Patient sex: M
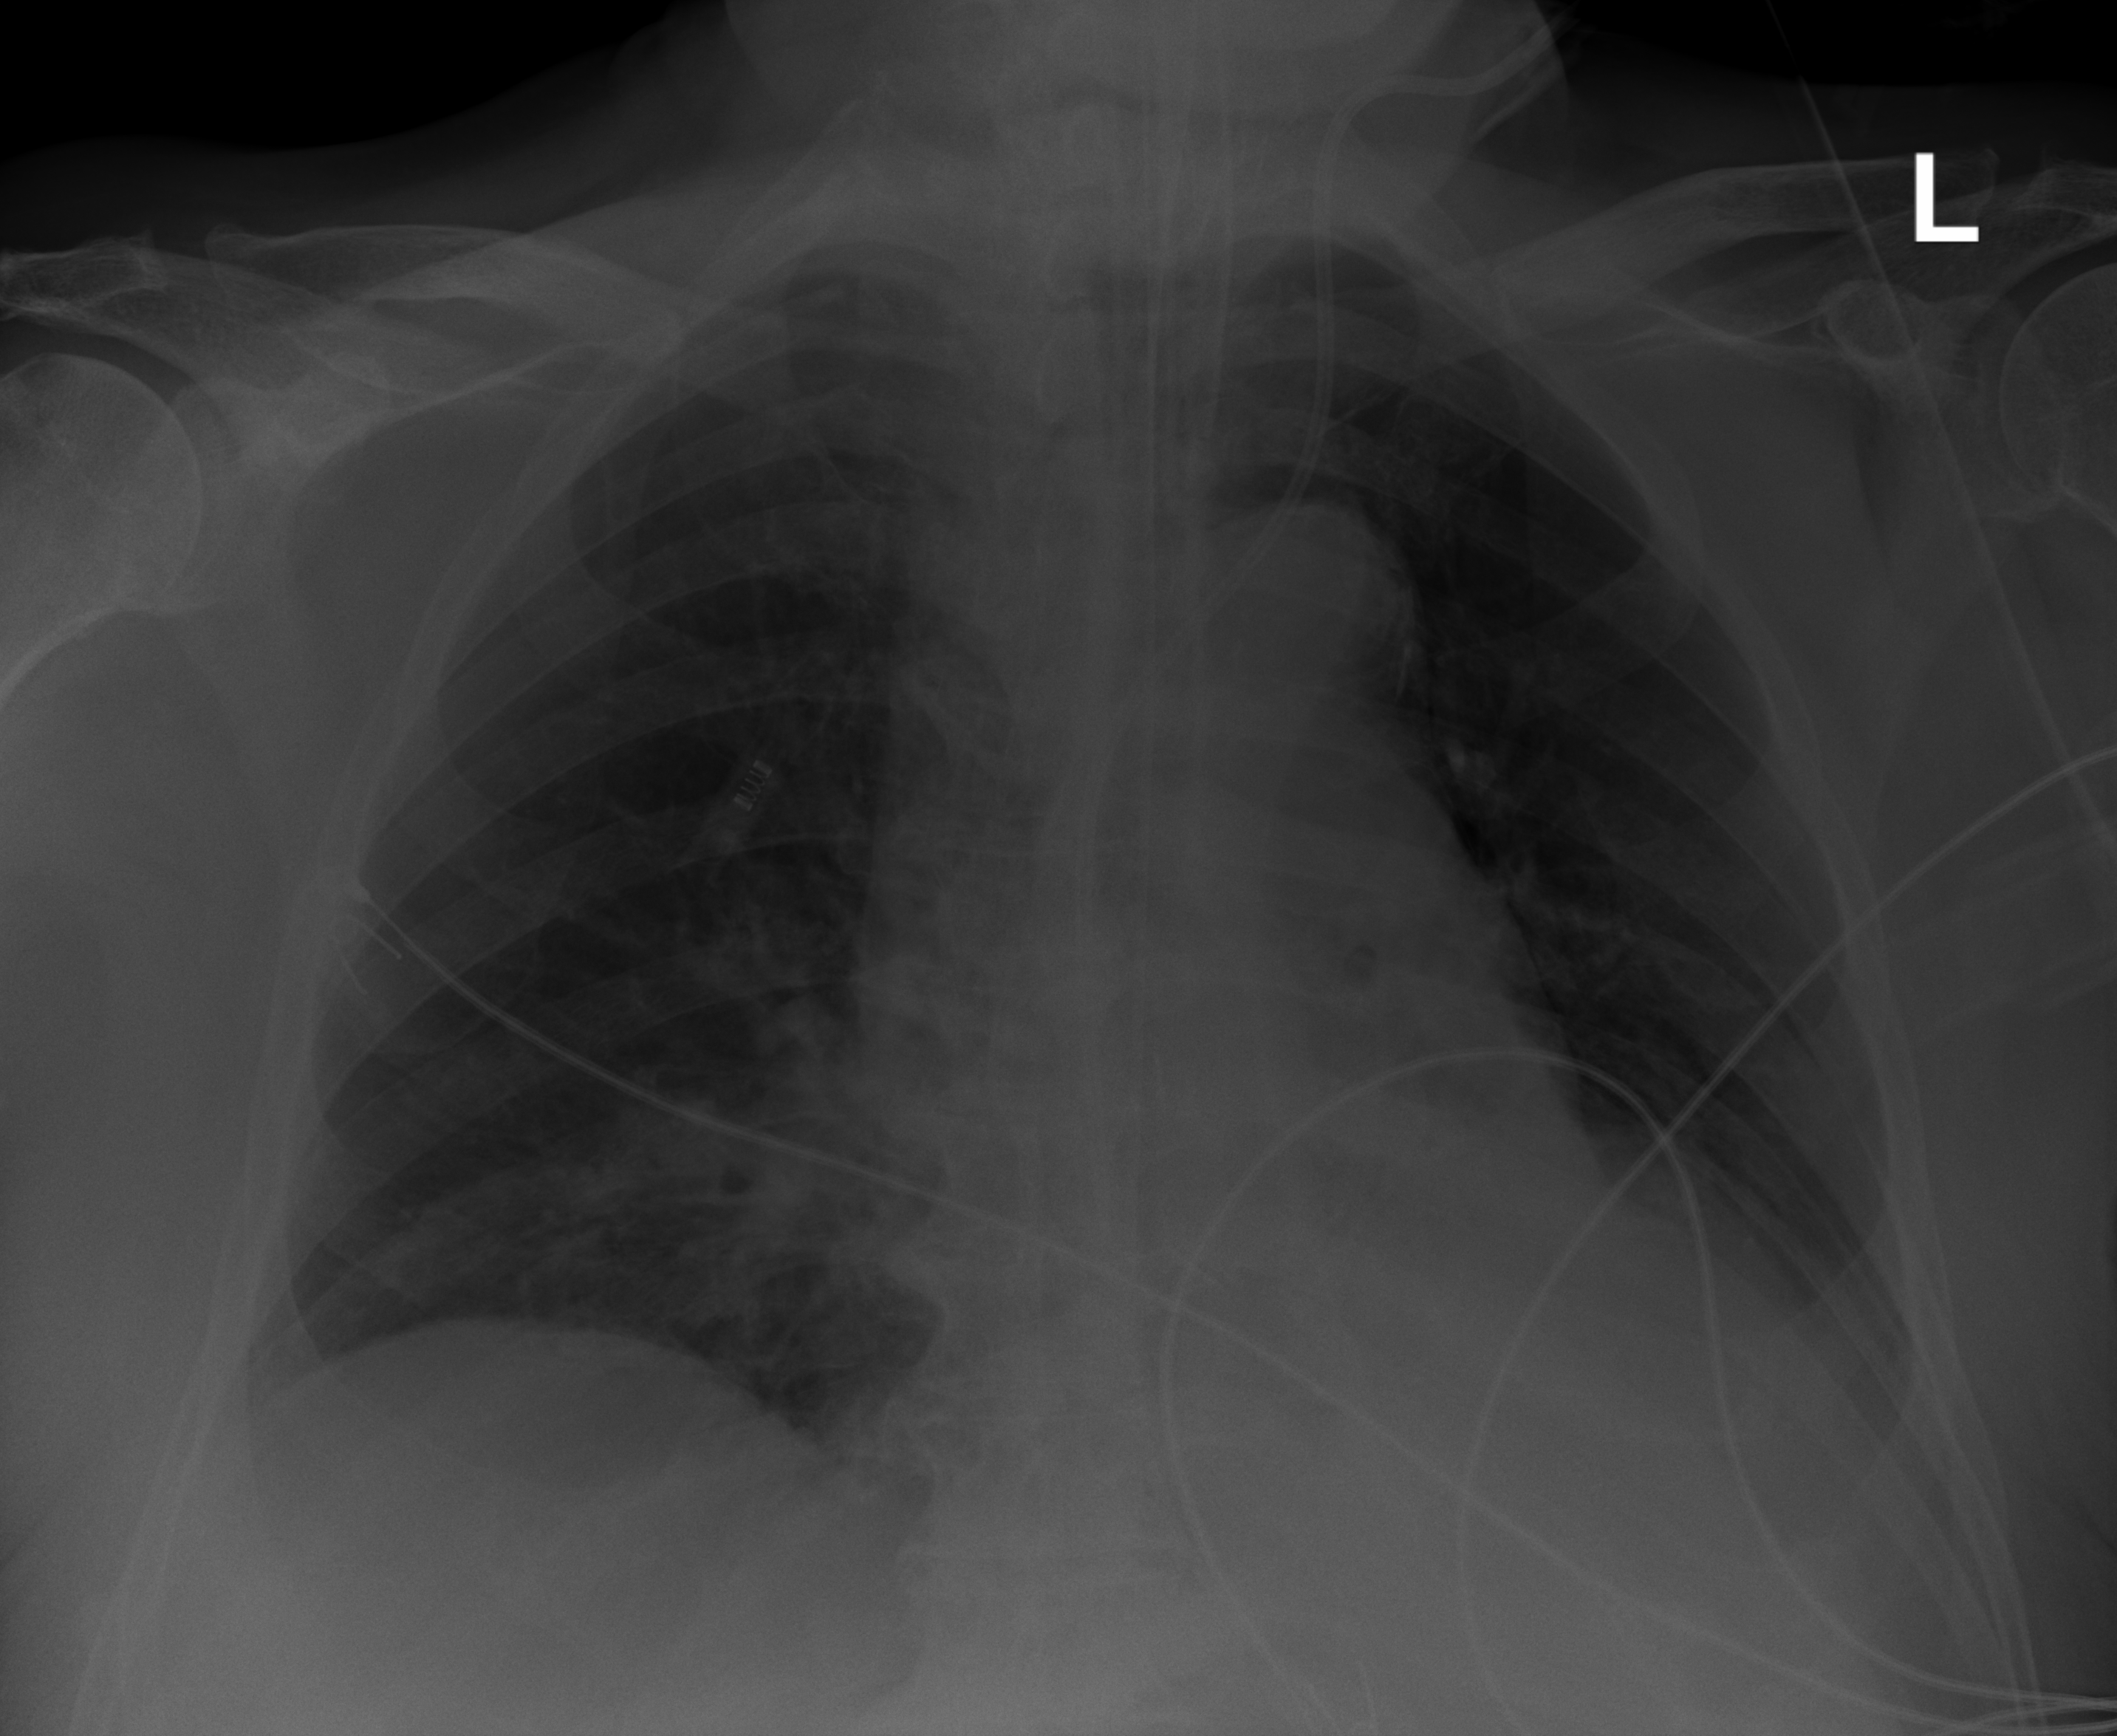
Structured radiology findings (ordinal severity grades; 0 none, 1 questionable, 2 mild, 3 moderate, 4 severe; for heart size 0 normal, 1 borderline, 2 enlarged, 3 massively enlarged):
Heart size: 1
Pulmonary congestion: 1
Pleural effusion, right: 0
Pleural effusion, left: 0
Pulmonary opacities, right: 1
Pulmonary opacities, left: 1
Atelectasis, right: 2
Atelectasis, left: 2